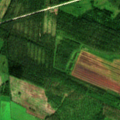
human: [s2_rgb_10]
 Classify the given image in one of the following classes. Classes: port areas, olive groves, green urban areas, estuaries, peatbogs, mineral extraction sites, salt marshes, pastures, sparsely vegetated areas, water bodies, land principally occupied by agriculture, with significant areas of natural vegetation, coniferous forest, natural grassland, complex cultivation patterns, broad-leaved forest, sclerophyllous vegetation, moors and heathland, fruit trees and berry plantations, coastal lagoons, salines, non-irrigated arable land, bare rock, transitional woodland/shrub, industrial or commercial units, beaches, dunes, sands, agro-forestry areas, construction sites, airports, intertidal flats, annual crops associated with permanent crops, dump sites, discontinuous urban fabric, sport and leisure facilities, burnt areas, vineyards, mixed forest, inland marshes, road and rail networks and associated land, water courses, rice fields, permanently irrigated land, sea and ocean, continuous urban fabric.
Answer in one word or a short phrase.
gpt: mixed forest, transitional woodland/shrub, peatbogs